Question:
Given the heuristic values h(A)=5, h(B)=1, using A* graph search, it will put A and B on the frontier with f(A)=2+5=7, f(B)=4+1=5, then select B for expansion, then put G on frontier with f(G)=4+4=8, then it will select A for expansion, but will not do anything since both S and B are already expanded and not on frontier, and therefore it will select G next and return a non-optimal solution.
Is my argument correct?
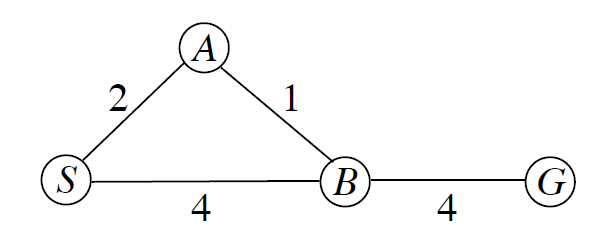
Answer: You maintain an ordered priority queue of objects on the frontier. You then take the best candidate, expand in all available directions, and put the new nodes in the priority queue. So it's possible for A to be pushed to the back of queue even though in fact the optimal path goes through it. It's also possible for A to be hemmed in by neighbours which were reached through sub-optimal paths, in which case most algorithms won't try to expand it as you say.
A star is only an a way of finding a reasonable path, it doesn't find the globally optimal path.